Question: How can one scale a block of text (with font-scaling) in Bootstrap Framework?

Width of columns is the main difficulty, because it's fluid.
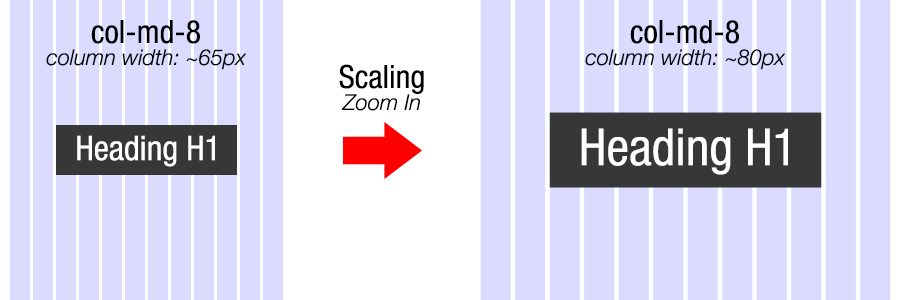
Answer: Bootstrap use CSS @media for Grid system <URL> and resize the bar between js and display window to see the effect of header font-size changing.
'''
<div class="container">
<h1 class="header">header</h1>
<div class="row">
<div class="colDiv col-sm-6 col-md-4 col-lg-3">
<p>ColumnA</p>
</div>
<div class="colDiv col-sm-6 col-md-8 col-lg-9">
<p>ColumnB</p>
</div>
</div>
</div>
'''
ok so I wrote a little little JS function to do that.
You set six parameters (in order) to manipulate the fontSize:
'''
alignFont(getElement,defaultSize,defaultWidth,acceleration,min,max)
'''
- - - - - -
And the example : <URL>
'''
var a = document.getElementById('flexibleHeaderA');
var b = document.getElementById('flexibleHeaderB');
var c = document.getElementById('flexibleHeaderC');
var d = document.getElementById('flexibleHeaderD');
var e = document.getElementById('flexibleHeaderE');
var settingA = alignFont.bind(this, a, 24, 600, 1, 20, 30);
var settingB = alignFont.bind(this, b, 24, 600, 1.5, 12, 60);
var settingC = alignFont.bind(this, c, 30, 600, 1, 15, 35);
var settingD = alignFont.bind(this, d, 22, 1000, .5, 12, 30);
var settingE = alignFont.bind(this, e, 16, 80, 1, 12, 26);
settingA();
settingB();
settingC();
settingD();
settingE();
window.addEventListener('resize', function() {
settingA();
settingB();
settingC();
settingD();
settingE();
});
function alignFont(getElement, defaultSize, defaultWidth, acceleration, min, max) {
var cWidth = document.body.offsetWidth;
var newSize = (Math.pow(cWidth / defaultWidth, acceleration)) * defaultSize;
var limitSize = newSize >= max ? max : newSize <= min ? min : newSize;
getElement.style.fontSize = limitSize + "px";
}
'''
'''
h3 {
border: dotted 1px #33aaff;
margin: 10px;
text-align: center;
}
'''
'''
<h3 id="flexibleHeaderA">Hello I'm flexible header</h3>
<h3 id="flexibleHeaderB">Hello I'm flexible header</h3>
<h3 id="flexibleHeaderC">Hello I'm flexible header</h3>
<h3 id="flexibleHeaderD">Hello I'm flexible header</h3>
<h3 id="flexibleHeaderE">Hello I'm flexible header</h3>
'''